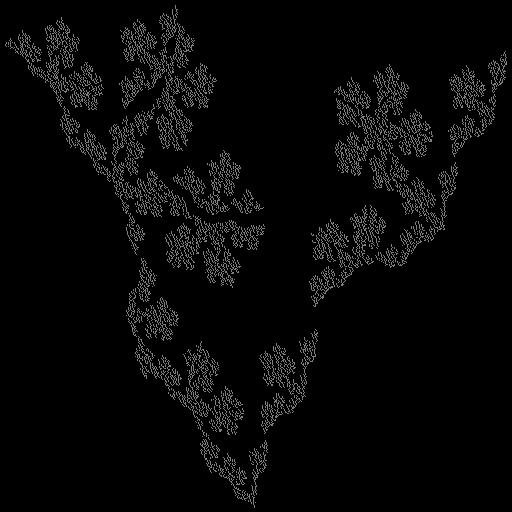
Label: penta